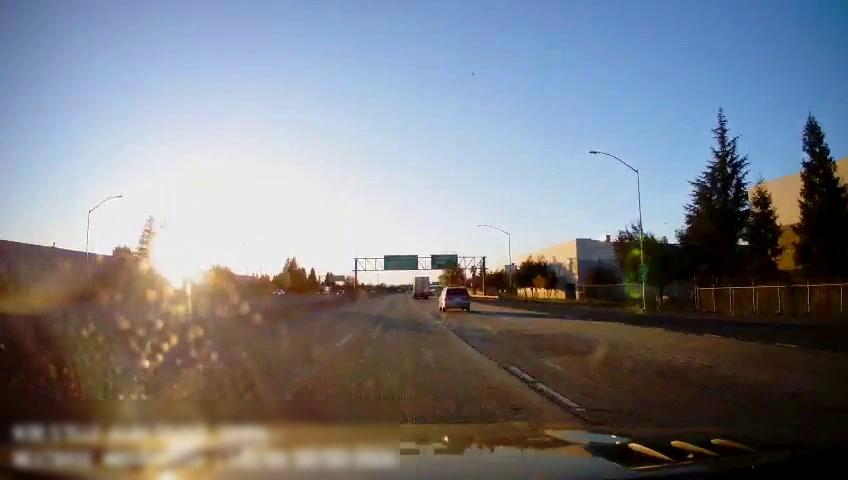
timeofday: Day
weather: Sunny
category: Drivable Space
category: Vehicles | Car
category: Vehicles | Truck
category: Vehicles | Truck
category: Lanes | Current Lane
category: Lanes | Alternate Lane
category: Lanes | Alternate Lane
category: Lanes | Alternate Lane
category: Traffic | Signs
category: Traffic | Signs